Question: I am newbie in Spring. I have problem with classpath as parameter of 'ClassPathXmlApplicationContext'. I use Netbeans. The class where I use 'ClassPathXmlApplicationContext' is in package 'cz.ryska.helloworld' in Source Packages folder. Configuration XML file, name as Beans.xml is in WEB-INF folder.

But I don't know what way I can use. I try use f.e "WEB-INF\Beans.xml" or "/WEB-INF/Beans.xml" but file is not found. What way I can use or where I must move xml file?
Thanks
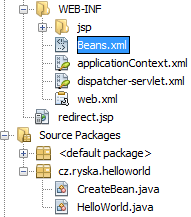
Answer: The project appears to be a J2EE web application, so you shouldn't need to create a new DI container with 'ClassPathXmlApplicationContext'. Instead import 'beans.xml' in your 'applicationContext.xml' file, if it is already registered in web.xml.
'''
<context-param>
<param-name>contextConfigLocation</param-name>
<param-value>/WEB-INF/applicationContext.xml</param-value>
</context-param>
'''
'''
<import resource="Beans.xml"/>
'''
This will cause the 'Beans.xml' configuration to be added to the DI container.